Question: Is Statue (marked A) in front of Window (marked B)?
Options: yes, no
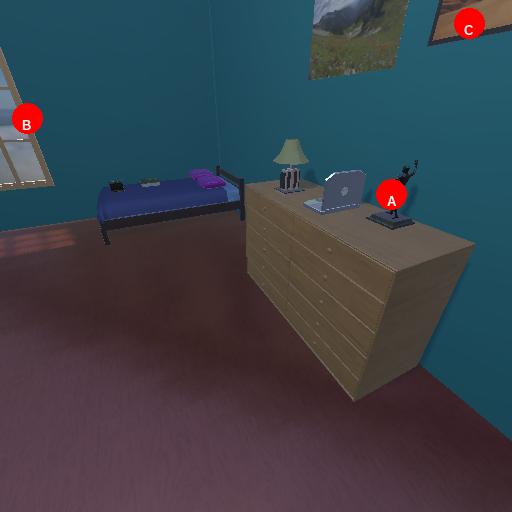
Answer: yes